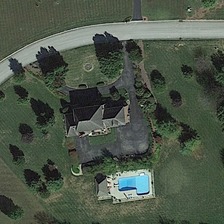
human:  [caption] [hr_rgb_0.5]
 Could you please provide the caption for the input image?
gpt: a building with a swimming pool is surrounded by some sparse green trees near a road .

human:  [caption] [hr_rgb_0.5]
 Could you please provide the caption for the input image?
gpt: a building with a swimming pool is surrounded by some sparse green trees near a road .

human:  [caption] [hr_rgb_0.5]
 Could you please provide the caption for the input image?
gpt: a building with a swimming pool is surrounded by some sparse green trees near a road .

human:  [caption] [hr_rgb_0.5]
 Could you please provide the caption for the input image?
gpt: a building with a swimming pool is surrounded by some sparse green trees near a road .

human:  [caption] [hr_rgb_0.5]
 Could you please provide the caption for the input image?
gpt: a building with a swimming pool is surrounded by some sparse green trees near a road .